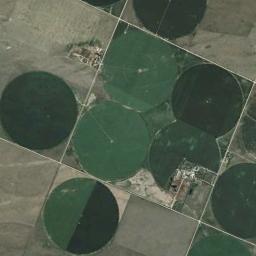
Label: circular_farmland